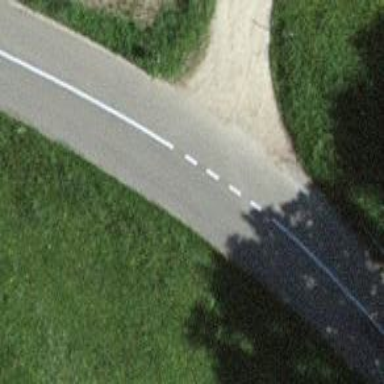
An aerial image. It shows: Tertiary road.